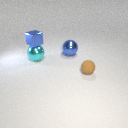
small brown rubber sphere to the right of large blue metal sphere